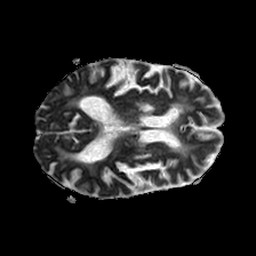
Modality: ADC
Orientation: axial
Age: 64
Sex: male
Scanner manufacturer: philips
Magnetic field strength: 1.5 T
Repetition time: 3.403 s
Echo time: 0.06922 s